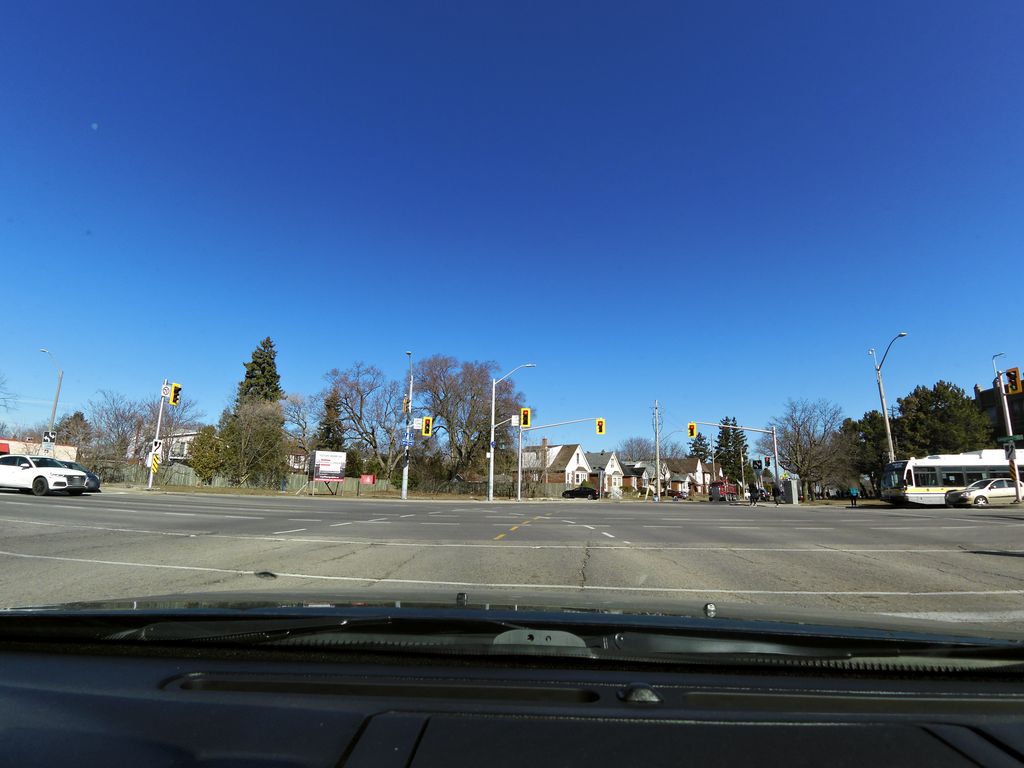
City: hamilton